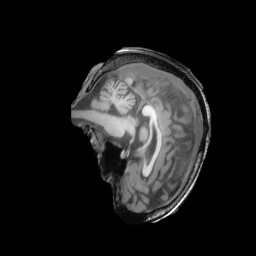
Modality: T1w
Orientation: sagittal
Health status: ill
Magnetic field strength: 3 T